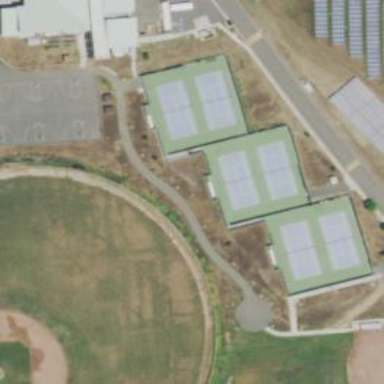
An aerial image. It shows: Tennis court in leisure pitch.